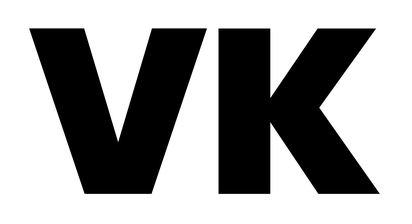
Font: Poppins-Black